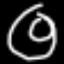
Label: donut